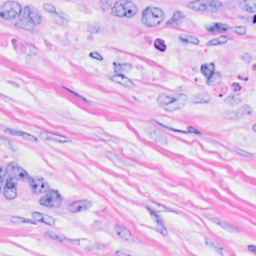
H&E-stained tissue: Breast